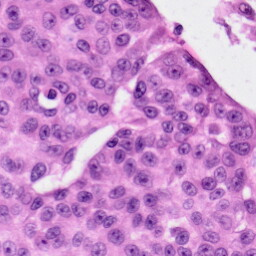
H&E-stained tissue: Skin